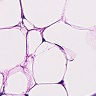
Metastatic tissue present: no